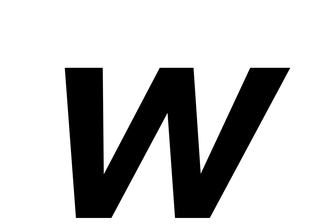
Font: InstrumentSans-Italic_SemiBold_Italic